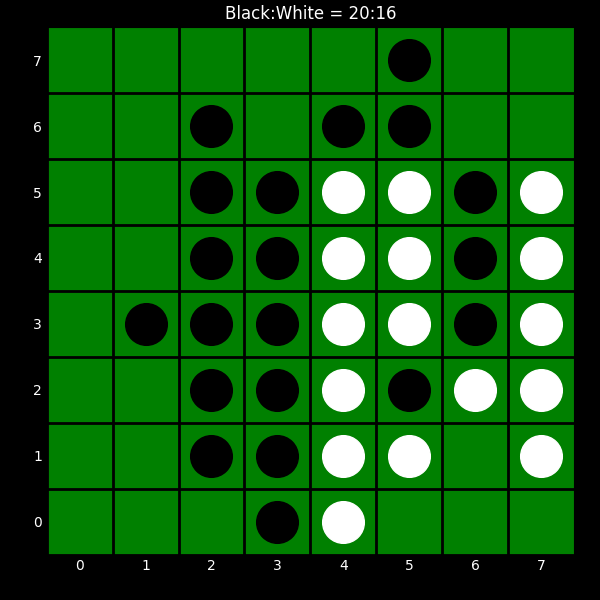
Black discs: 20
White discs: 16